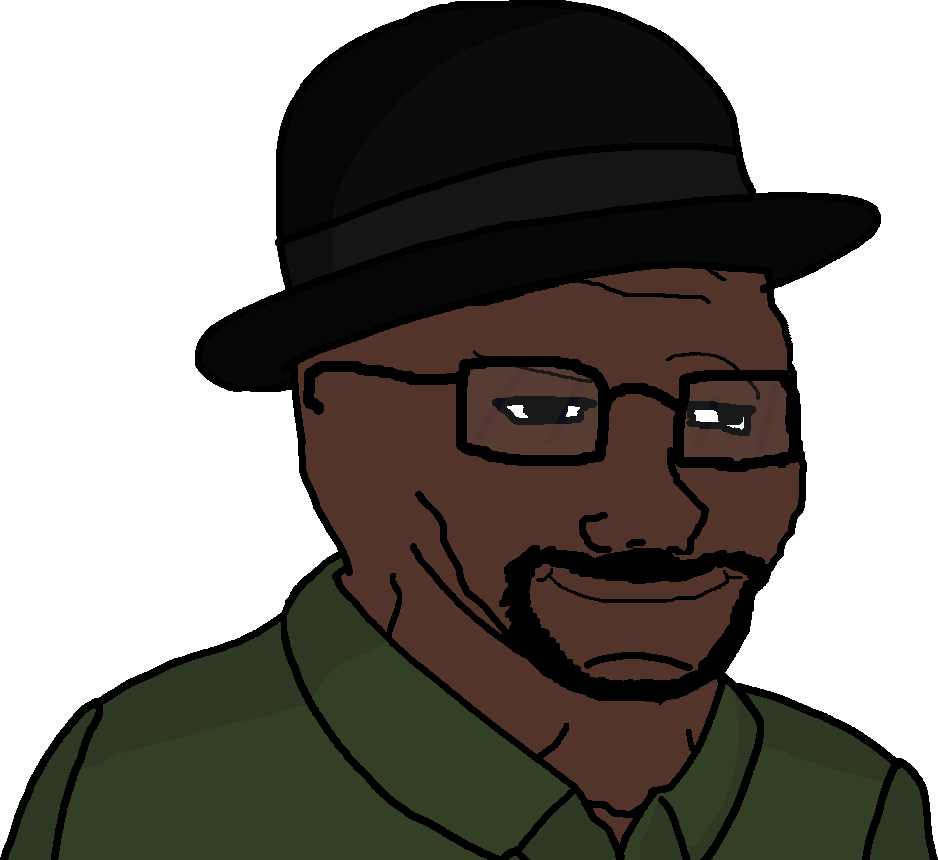
Label: 5_Blobjak